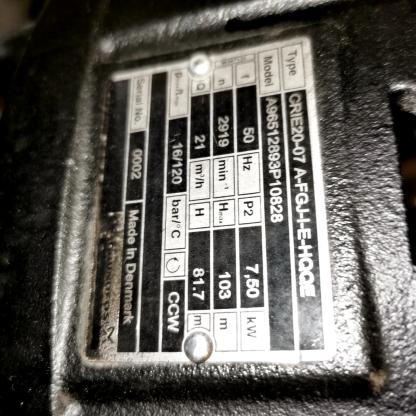
Klasa: tabliczka-znamionowa